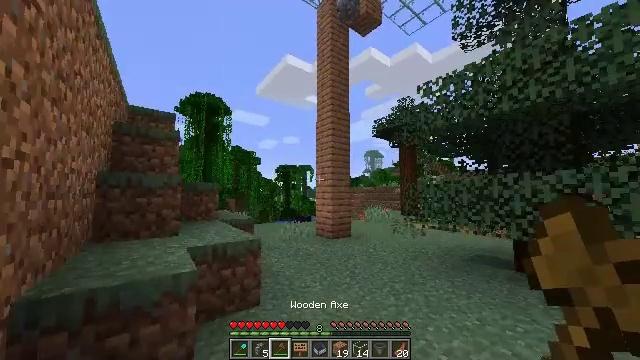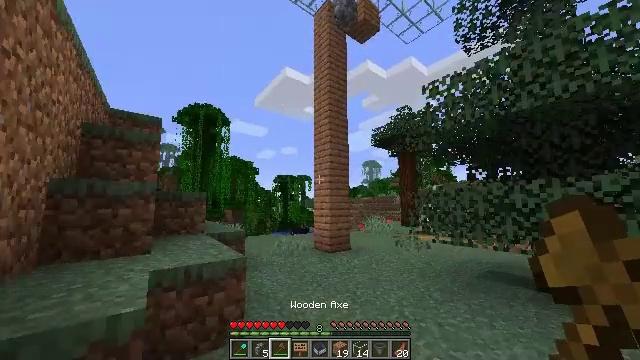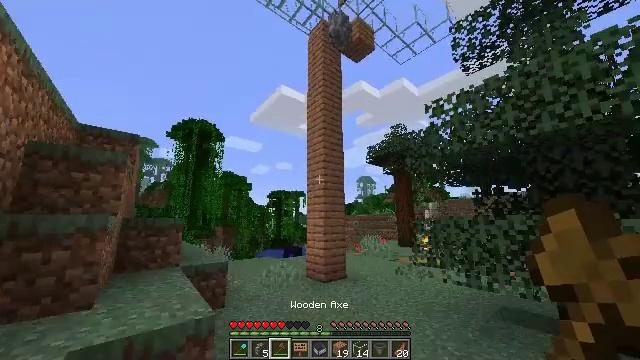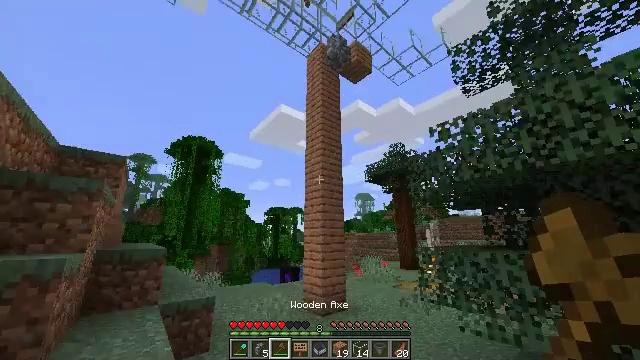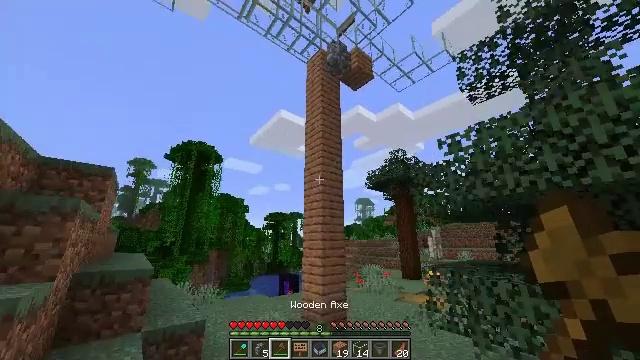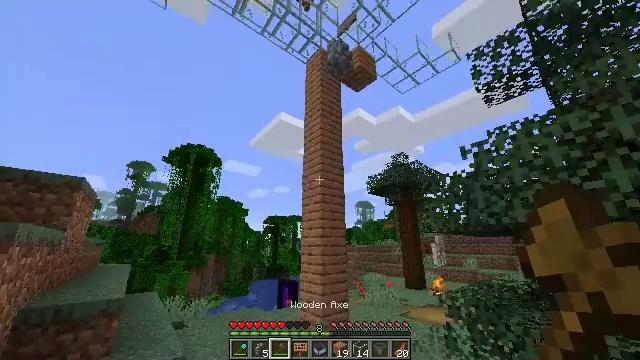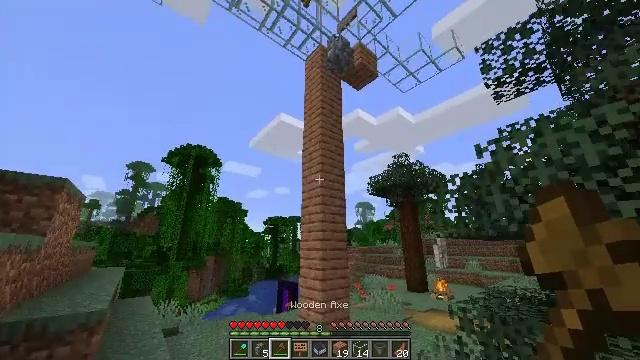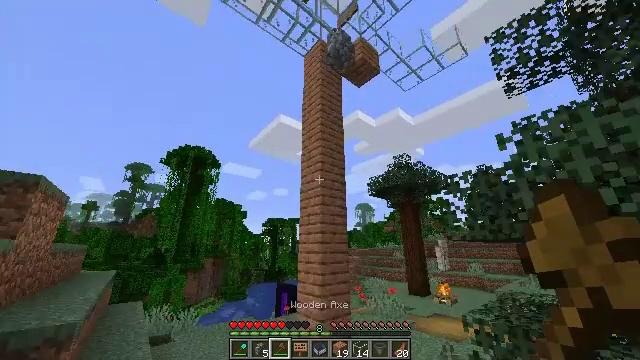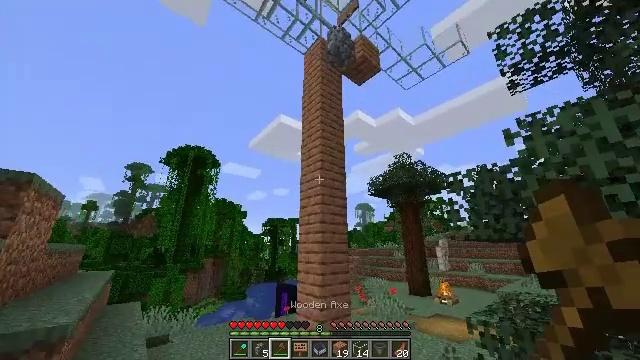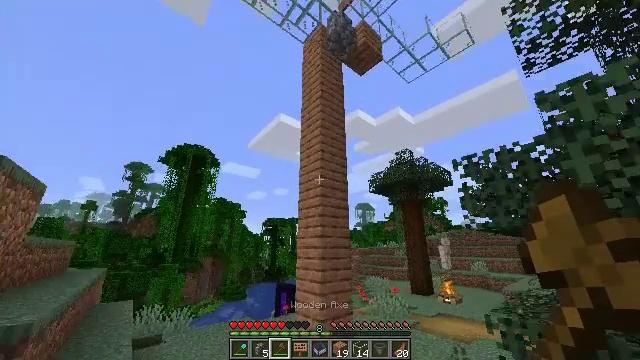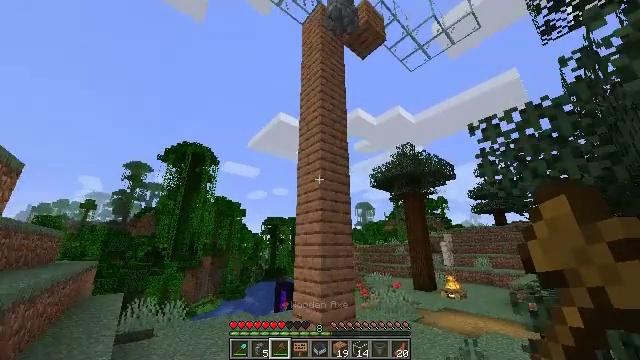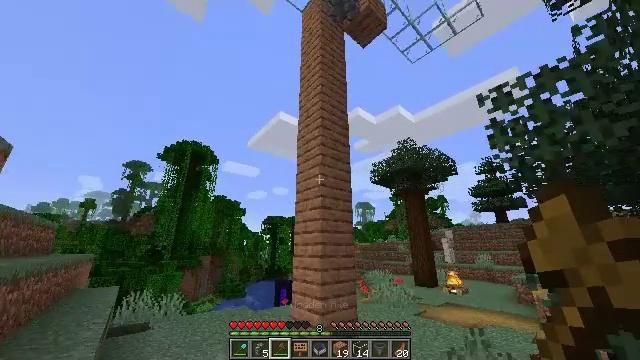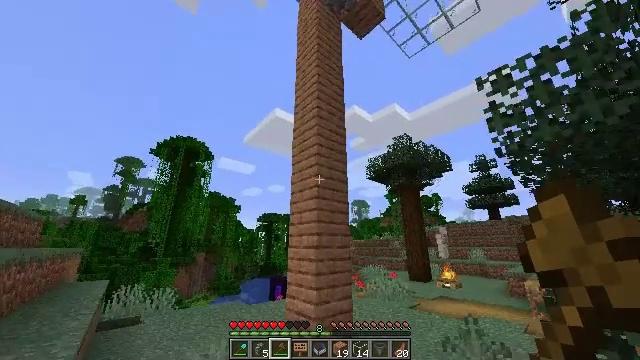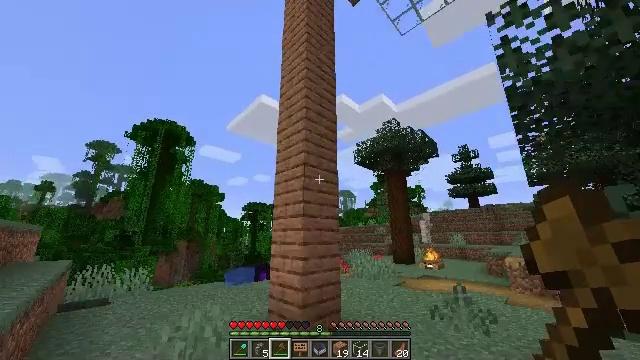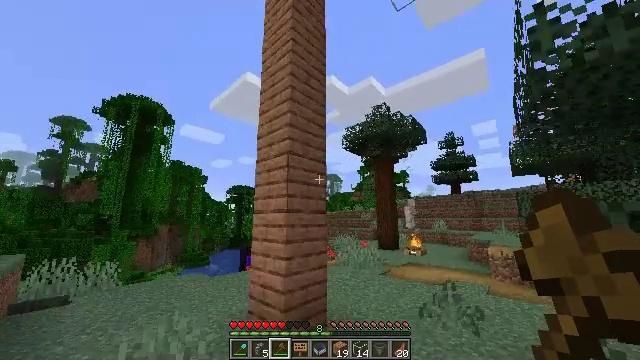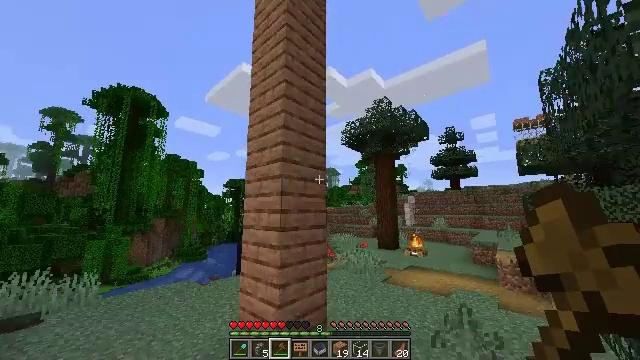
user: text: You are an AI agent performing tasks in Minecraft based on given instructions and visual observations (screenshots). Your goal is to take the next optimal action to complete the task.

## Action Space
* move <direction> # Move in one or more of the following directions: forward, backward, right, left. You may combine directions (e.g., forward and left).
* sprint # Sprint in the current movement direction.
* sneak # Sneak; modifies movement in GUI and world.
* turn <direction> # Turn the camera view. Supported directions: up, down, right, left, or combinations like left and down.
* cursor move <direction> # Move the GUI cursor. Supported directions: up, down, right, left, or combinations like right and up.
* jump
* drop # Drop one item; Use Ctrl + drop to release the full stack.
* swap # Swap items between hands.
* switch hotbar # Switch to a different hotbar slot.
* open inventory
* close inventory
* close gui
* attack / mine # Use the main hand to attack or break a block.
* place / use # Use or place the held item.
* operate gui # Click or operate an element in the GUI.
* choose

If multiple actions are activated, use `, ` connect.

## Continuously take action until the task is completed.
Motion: motion action
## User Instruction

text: Retrieve jungle planks by mining.
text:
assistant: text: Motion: move forward, turn up
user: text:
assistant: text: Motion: move forward, turn right and up, jump
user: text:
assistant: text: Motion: move forward, turn up, jump
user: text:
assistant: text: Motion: move forward, turn up, jump
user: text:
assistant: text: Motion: move forward, jump
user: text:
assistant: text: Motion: move forward, jump
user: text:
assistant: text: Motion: move forward, jump
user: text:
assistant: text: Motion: move forward, jump
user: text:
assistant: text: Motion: move forward, jump
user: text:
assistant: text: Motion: move forward, jump
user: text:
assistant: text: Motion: move forward, jump
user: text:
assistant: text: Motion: move forward, sprint, turn right, jump
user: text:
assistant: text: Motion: move forward, sprint, turn right and down, jump
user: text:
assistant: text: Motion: move forward, sprint, turn right and down, jump
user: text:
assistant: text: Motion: move forward, sprint, turn down, jump
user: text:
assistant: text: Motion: move forward, jump
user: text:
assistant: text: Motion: move forward, jump
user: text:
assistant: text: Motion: move forward, jump
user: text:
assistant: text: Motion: move forward, jump
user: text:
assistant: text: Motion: move forward
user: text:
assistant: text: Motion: turn left and down
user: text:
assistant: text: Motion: turn left and down
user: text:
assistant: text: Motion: turn left and down, attack / mine
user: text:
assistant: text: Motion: turn left, attack / mine
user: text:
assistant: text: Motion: turn left, attack / mine
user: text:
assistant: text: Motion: turn left and up, attack / mine
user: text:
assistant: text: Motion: turn left and up, attack / mine
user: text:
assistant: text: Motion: turn left and up, attack / mine
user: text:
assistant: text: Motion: turn left and up, attack / mine
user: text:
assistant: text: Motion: turn left and up, attack / mine